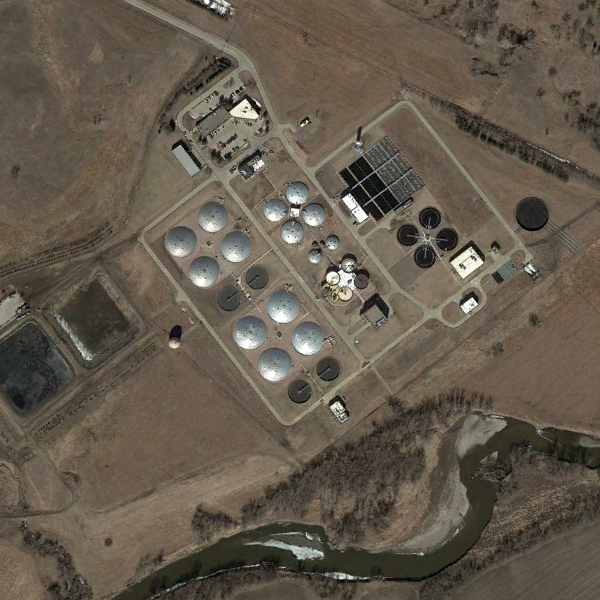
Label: StorageTanks